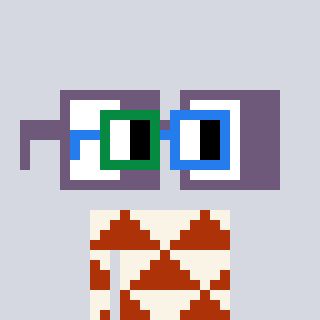
a pixel art character with square green and blue glasses, a glasses-shaped head and a hotbrown-colored body on a cool background